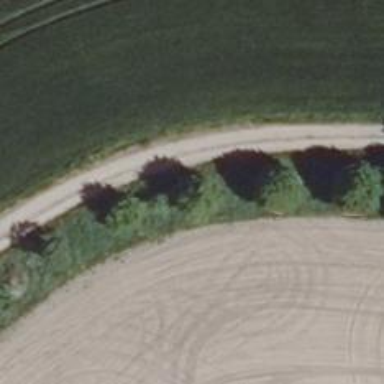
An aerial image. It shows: Row of trees in natural setting.